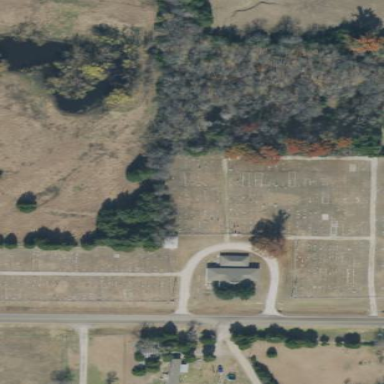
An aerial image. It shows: Cemetery.